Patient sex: M
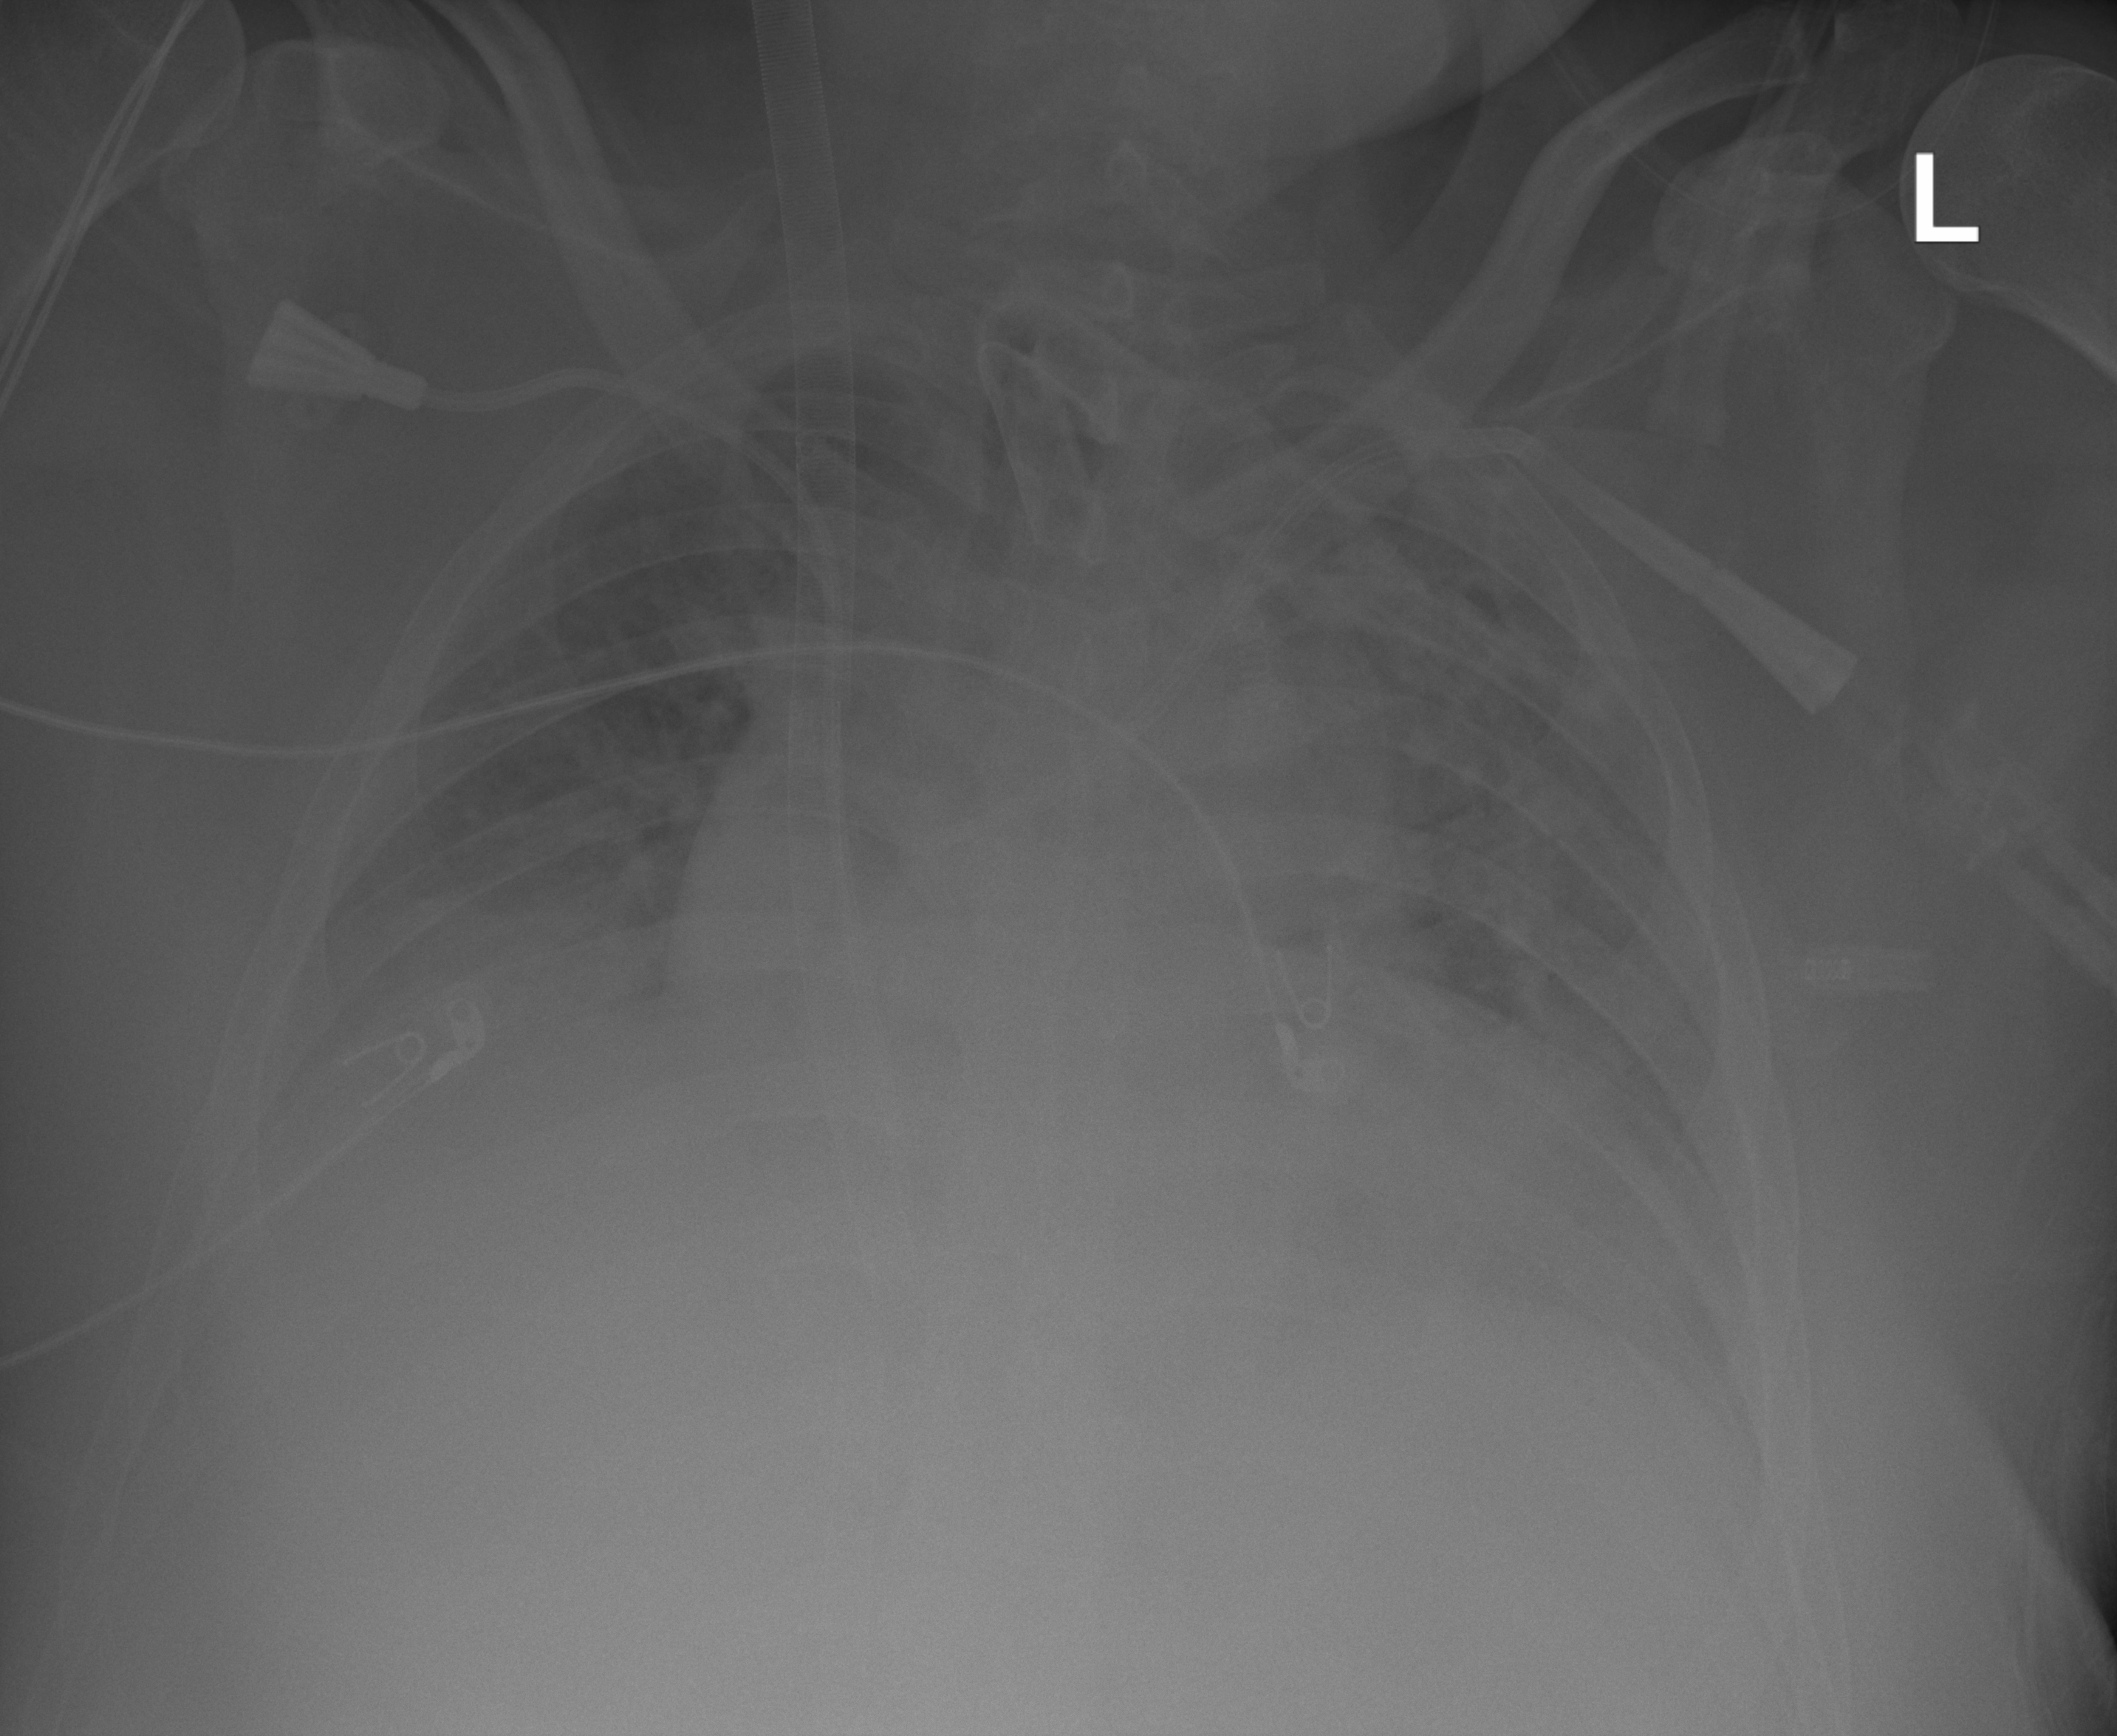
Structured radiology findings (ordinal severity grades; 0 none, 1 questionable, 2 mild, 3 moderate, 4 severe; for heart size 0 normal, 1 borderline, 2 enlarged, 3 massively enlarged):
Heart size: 2
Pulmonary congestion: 0
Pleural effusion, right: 2
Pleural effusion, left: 2
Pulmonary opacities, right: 2
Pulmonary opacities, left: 2
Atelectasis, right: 3
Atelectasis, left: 2